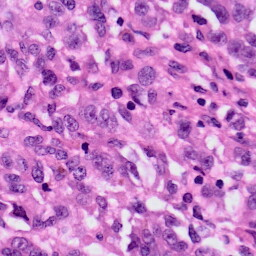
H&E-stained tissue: Skin